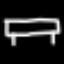
Label: bed